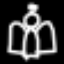
Label: angel